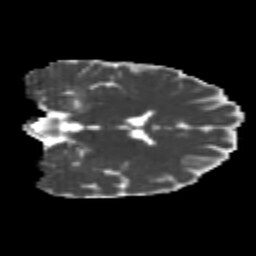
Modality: MD
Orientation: coronal
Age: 24
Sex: female
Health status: healthy
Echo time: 0.074 s